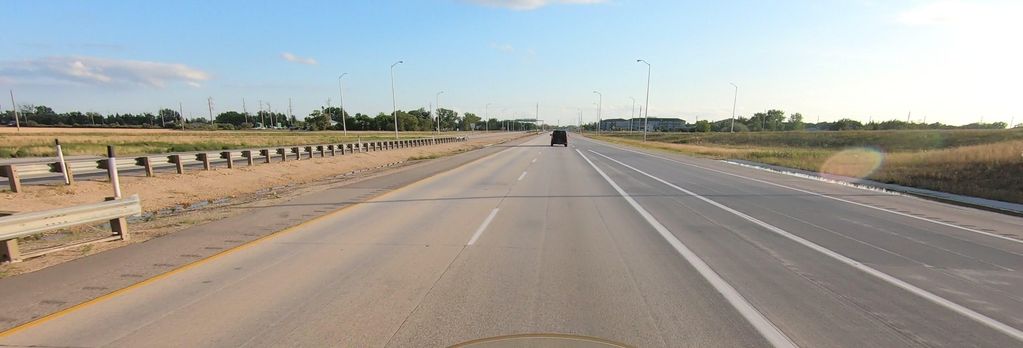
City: winnipeg